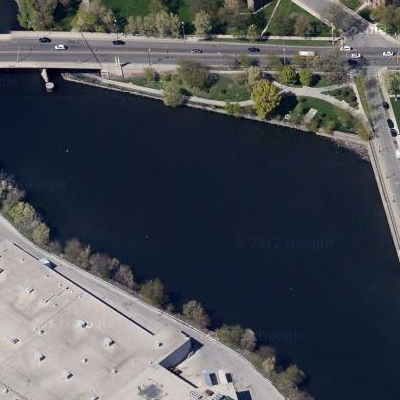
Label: dRiverLake